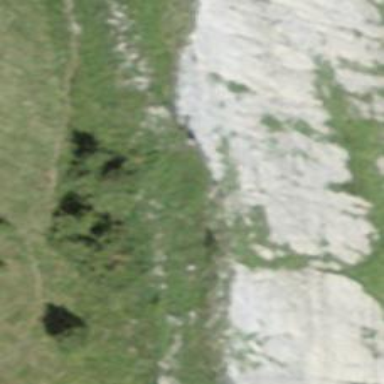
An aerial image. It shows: Natural ridge.